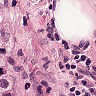
Metastatic tissue present: yes